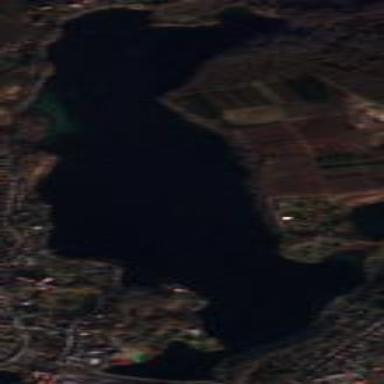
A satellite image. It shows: Lake with natural water.